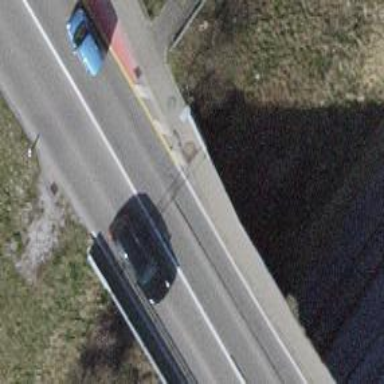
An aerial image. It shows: Asphalt footway that serves as sidewalk on bridge.